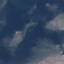
Land use / land cover: HerbaceousVegetation